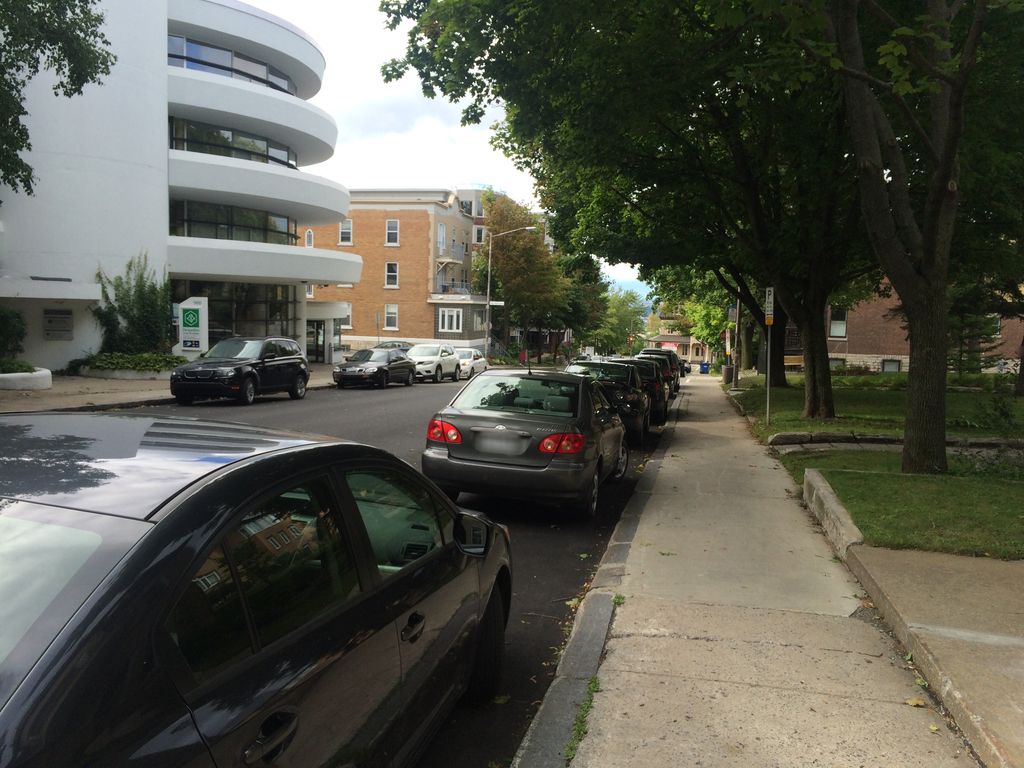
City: quebec_city